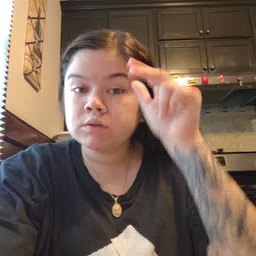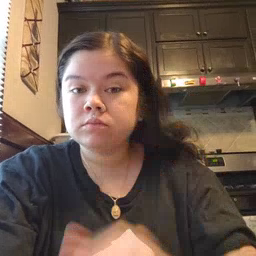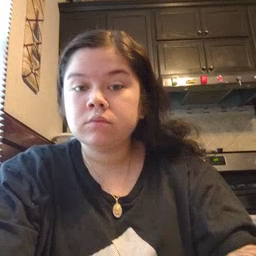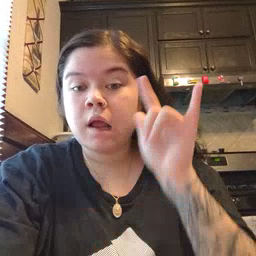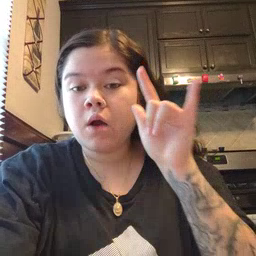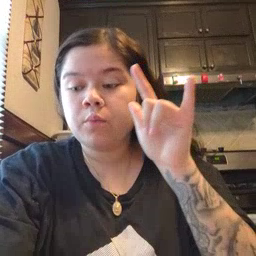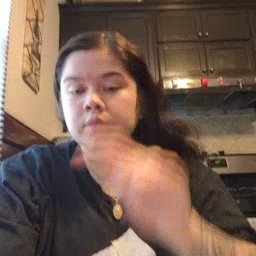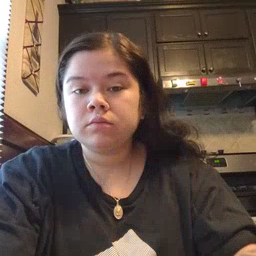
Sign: airplane